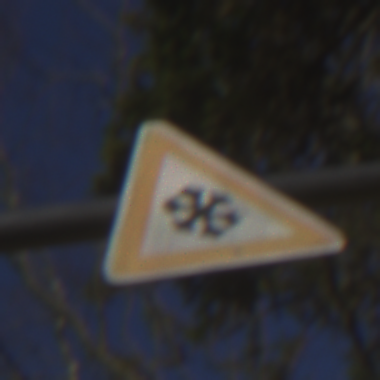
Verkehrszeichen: SchneeOderEisglaette
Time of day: MorningAfternoon
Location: Outdoor (Nature)
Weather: Clear
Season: Winter
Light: Natural